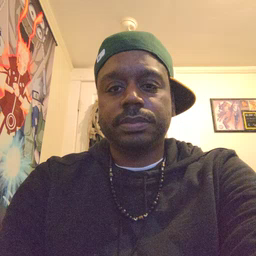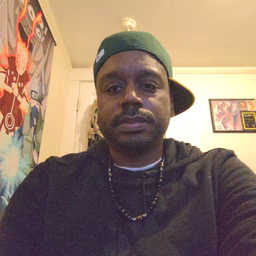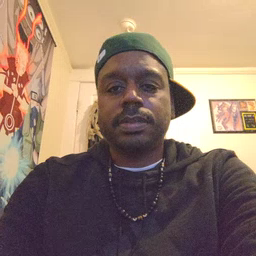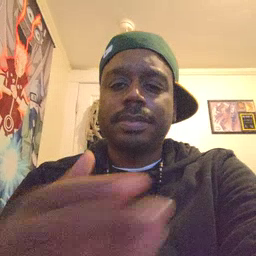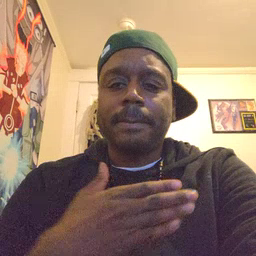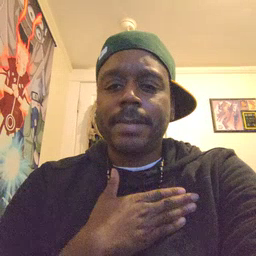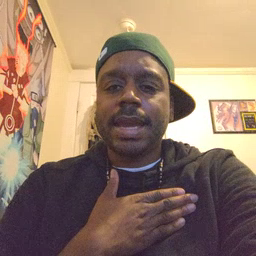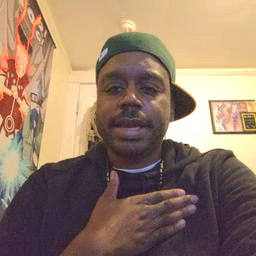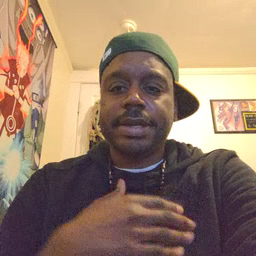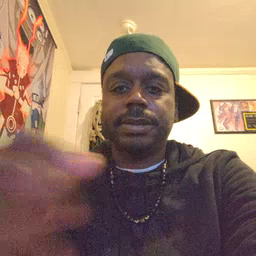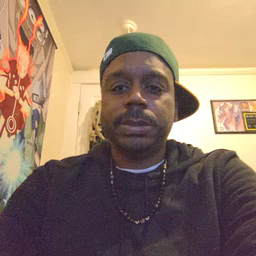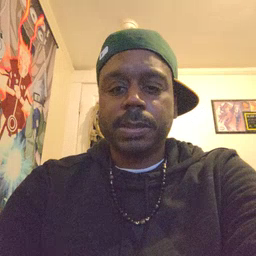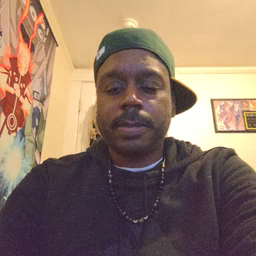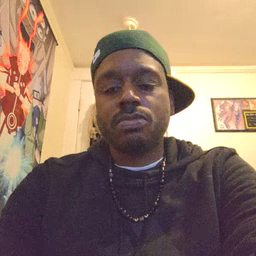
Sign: minemy